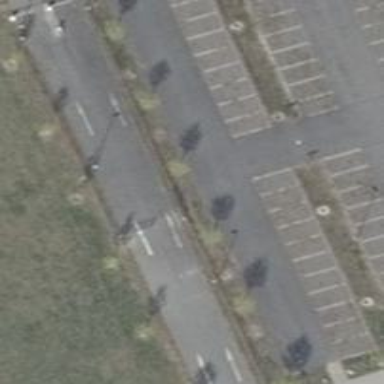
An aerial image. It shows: Asphalt parking aisle designated as service road.